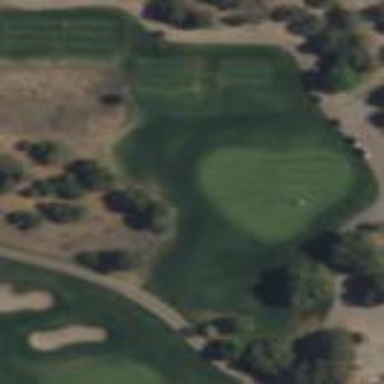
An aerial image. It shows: Rough grassy area used for golf.